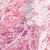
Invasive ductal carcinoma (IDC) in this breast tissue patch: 0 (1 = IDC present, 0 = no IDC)